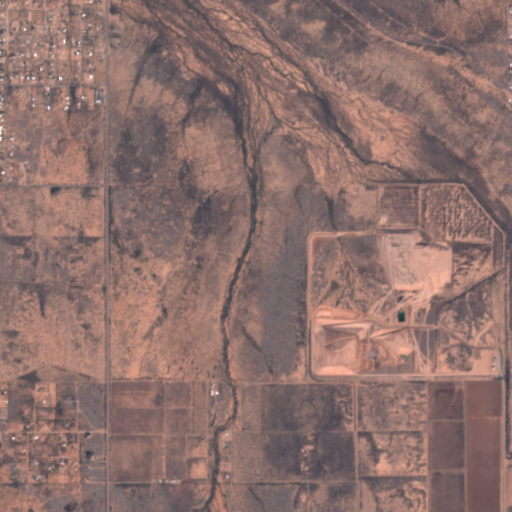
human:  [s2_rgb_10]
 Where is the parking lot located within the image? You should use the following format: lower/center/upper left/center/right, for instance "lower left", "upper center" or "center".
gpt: The parking lot is located in the lower right of the image.
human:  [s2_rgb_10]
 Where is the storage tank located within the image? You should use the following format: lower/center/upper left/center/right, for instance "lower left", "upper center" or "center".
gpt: The storage tank is located in the lower right of the image.
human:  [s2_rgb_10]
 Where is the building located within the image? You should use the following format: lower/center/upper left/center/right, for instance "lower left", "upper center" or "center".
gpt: There is no building in the image.